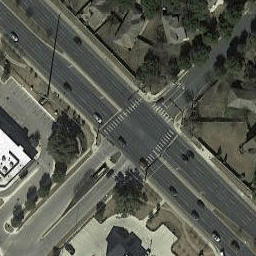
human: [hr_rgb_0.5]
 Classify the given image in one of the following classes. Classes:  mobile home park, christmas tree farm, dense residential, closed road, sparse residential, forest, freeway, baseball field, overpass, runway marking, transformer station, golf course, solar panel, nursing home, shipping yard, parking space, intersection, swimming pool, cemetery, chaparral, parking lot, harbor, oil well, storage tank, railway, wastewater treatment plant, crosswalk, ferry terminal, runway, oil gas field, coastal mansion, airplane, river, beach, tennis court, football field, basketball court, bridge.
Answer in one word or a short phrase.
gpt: intersection